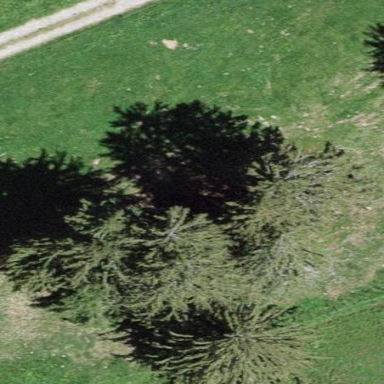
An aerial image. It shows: Beautiful woodland area.